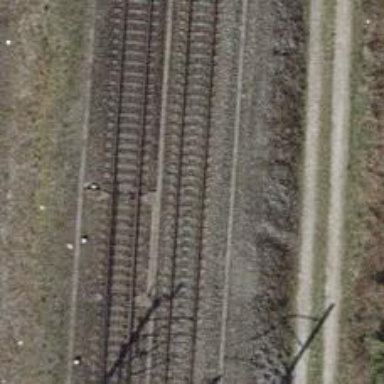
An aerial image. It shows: Railway with electrified contact lines.